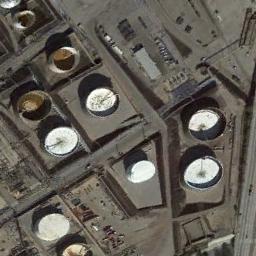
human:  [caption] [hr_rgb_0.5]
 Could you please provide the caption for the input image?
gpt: Here are two white storage tanks of the same size .

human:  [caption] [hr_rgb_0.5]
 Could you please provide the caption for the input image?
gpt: There are many storage tanks on the bare land .

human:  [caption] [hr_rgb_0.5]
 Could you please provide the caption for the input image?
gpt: Many cars are near the storage tanks .

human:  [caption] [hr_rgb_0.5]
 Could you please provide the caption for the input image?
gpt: There are many identically sized and neatly arranged storage tanks and many cars in the factory .

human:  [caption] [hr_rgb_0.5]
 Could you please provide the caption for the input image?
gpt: There are some white storage tanks .